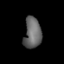
Tissue: lung
Cell type: Epithelial cells
Senescence score: 0.2184
Nuclear area (px): 518
Mean DAPI intensity: 102.986